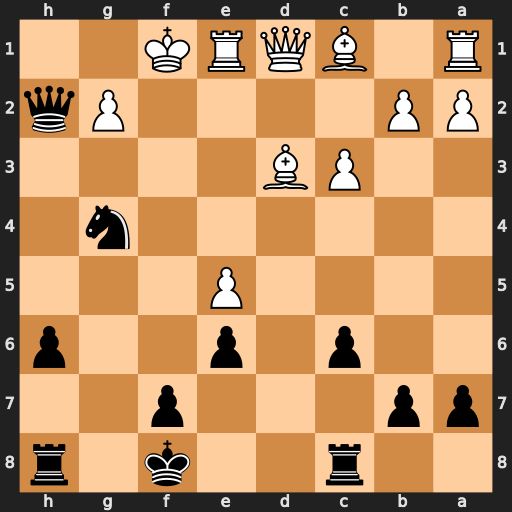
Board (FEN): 2r2k1r/pp3p2/2p1p2p/4P3/6n1/2PB4/PP4Pq/R1BQRK2
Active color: b
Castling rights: -
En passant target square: -
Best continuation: Qh1+ Ke2 Qxg2#